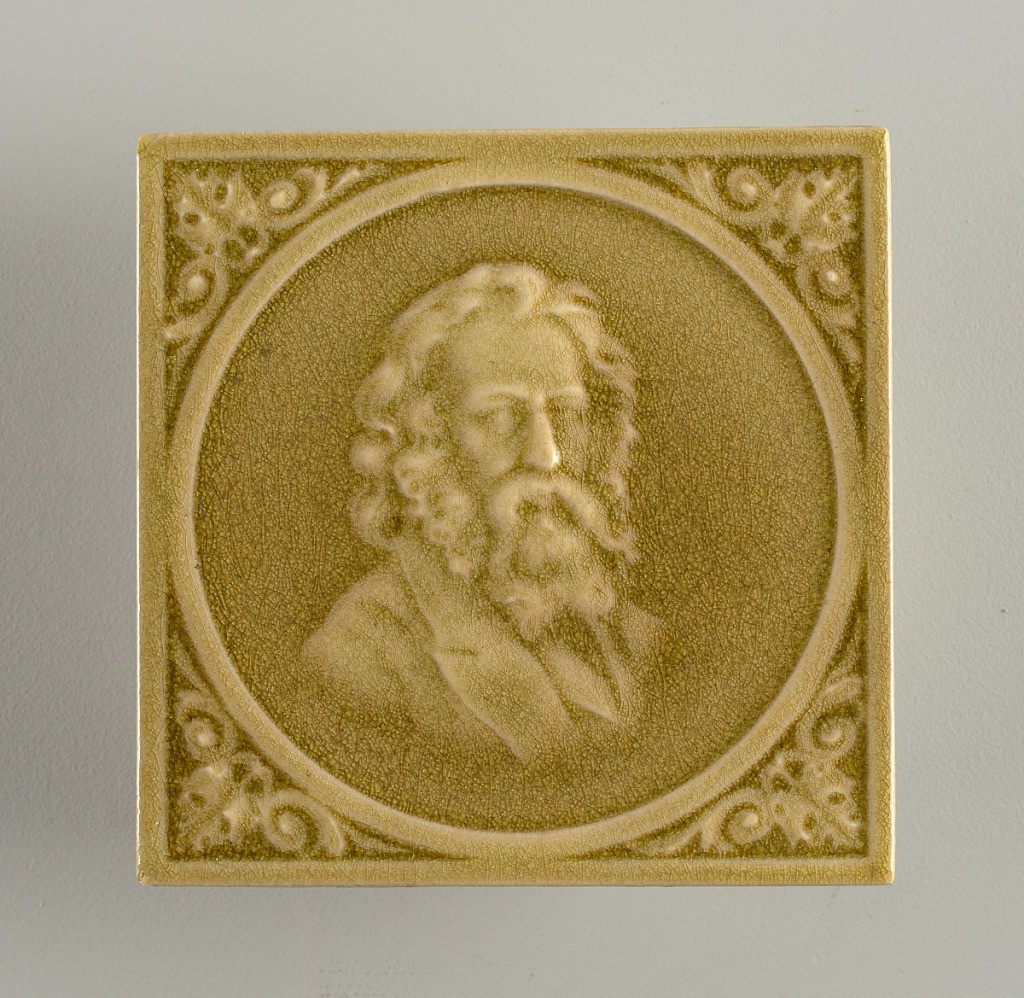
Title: Tile
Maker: United States Encaustic Tile Company
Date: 1877–85
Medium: Glazed stoneware
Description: Square tile, molded with relief bust of Walt Whitman within a circular frame, which floral corners. Glazed overall in transparent sage green, highly cracked.